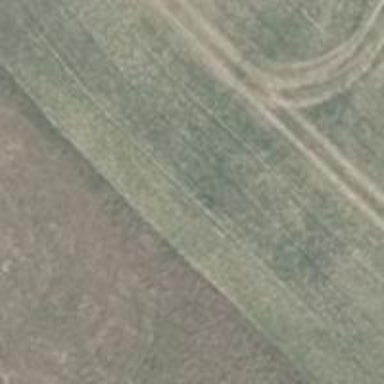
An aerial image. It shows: Grass track with Grade 4 tracktype.